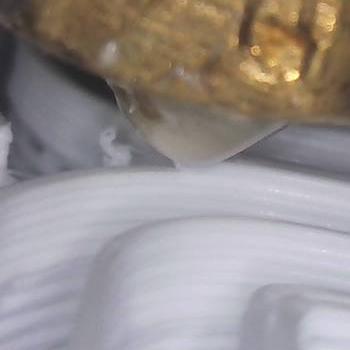
Flow rate: 66%